Interaction volume radius: 5 \u00c5
Interaction volume height: 15 \u00c5
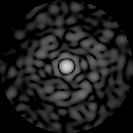
Disorder parameter: 0.837